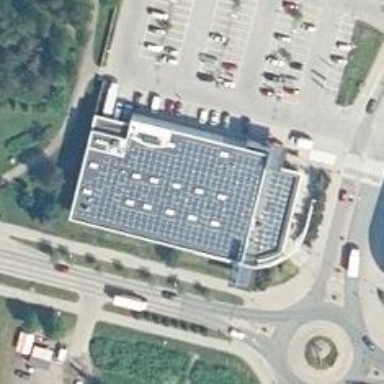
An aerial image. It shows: Supermarket.